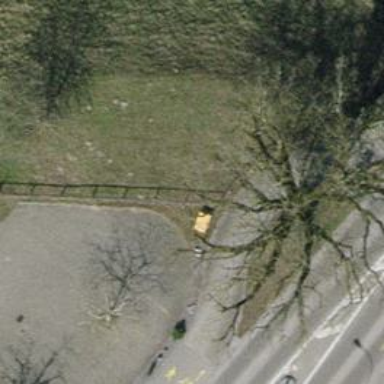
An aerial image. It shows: Asphalt cycleway.